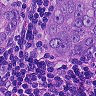
Metastatic tissue present: yes